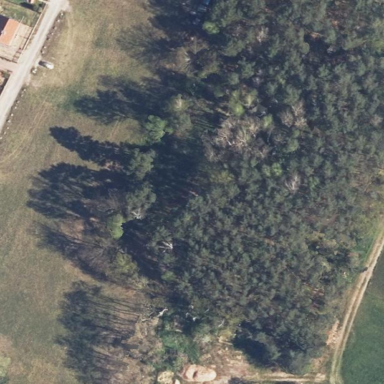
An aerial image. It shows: Forest area.